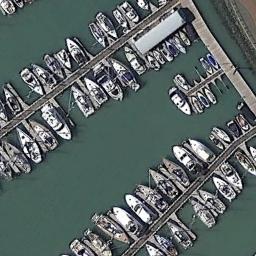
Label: harbor